Platform: macOS
Application: Chrome
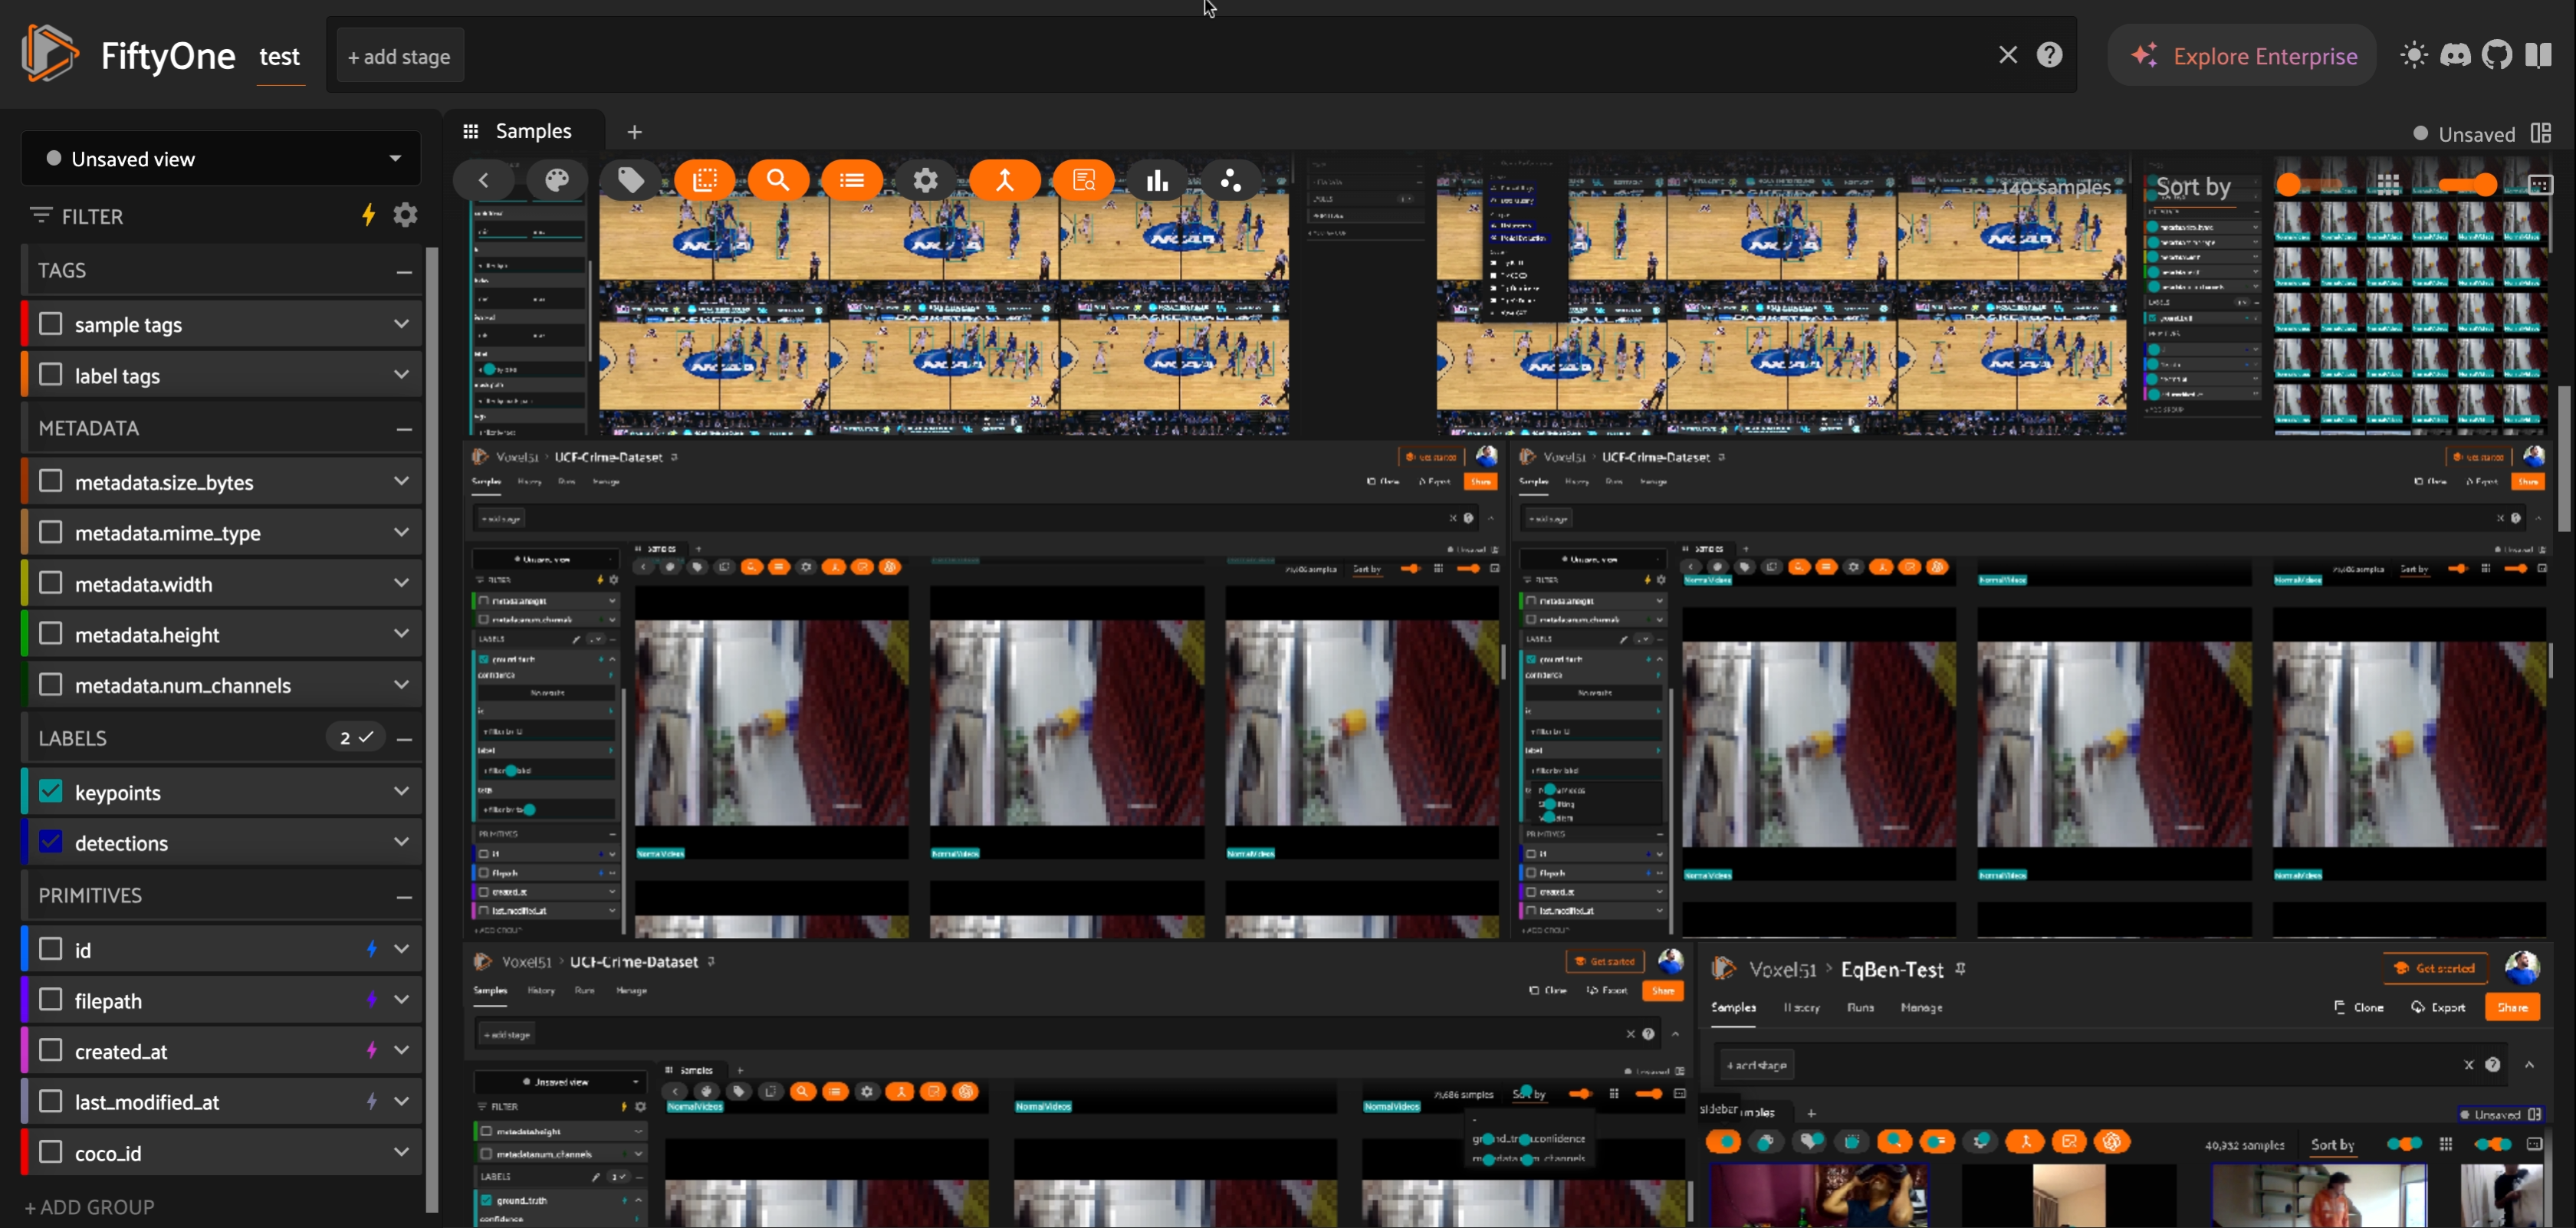
task_description: Add a view stage
action_type: click
element_info: Menu Item
steps_since_start: 1